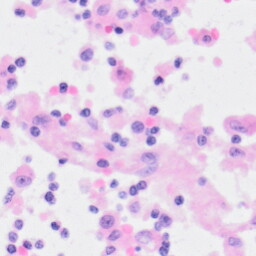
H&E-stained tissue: Kidney